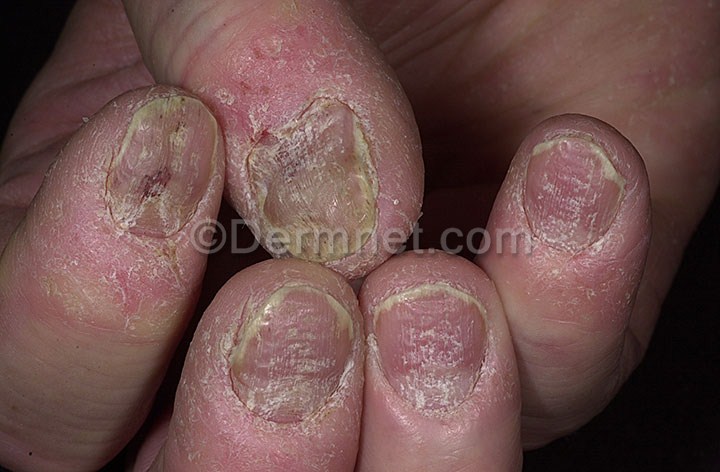
Disease: Nail Fungus and other Nail Disease